Question: With developer tools open in IE9, this code works :
'''
var log = Function.prototype.bind(console.log, console);
'''
But if I type
'''
console.log(console, console.log);
var log = console.log.bind(console);
'''
then I get this :

Why ?
Is that a known IE bug or a normal behavior ?
Does it affect other functions (I had no problem with 'window.alert' which is also native) ?
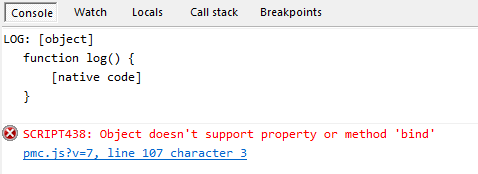
Answer: As the related answer says, it is simply because the 'log' function from the 'console' object in IE doesn't inherit from 'Function'. It's a host object, and it uses whatever rules IE sees fit.
But it's a function-like. That's why using 'Function.prototype.bind' works, just like using 'Array.prototype.forEach' works on array-like objects. (Hint: NodeLists and HTMLCollections.)
It's not a bug per se, because there is no specification talking about the 'console' object. The <URL> doesn't even mention it. So each browser implements this object the way it wants to.
And it does mean that the 'window.alert' function is subject to the same problems. We're lucky that it works so well across browsers.
That's IE. Deal with it. Although IE9 is far better than IE8, it's still way worse than the other modern browsers.